Question: I have an UITableView grouped. I inserted UISegmentedButton in first section and second section. How do I change offset between two sections? I could set custom height of section.But I am looking for more elegant solution.

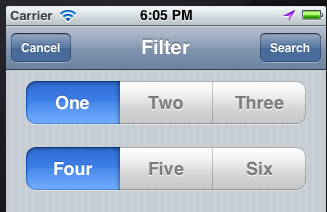
Answer: I'm using something this in FontType:
'''
#define kHeaderHeight 40.0f
- (UIView *)tableView:(UITableView *)tableView viewForHeaderInSection:(NSInteger)section
{
CGRect frame = CGRectMake(0, 0, tableView.frame.size.width, kHeaderHeight);
return [[[UIView alloc] initWithFrame:frame] autorelease];
}
'''